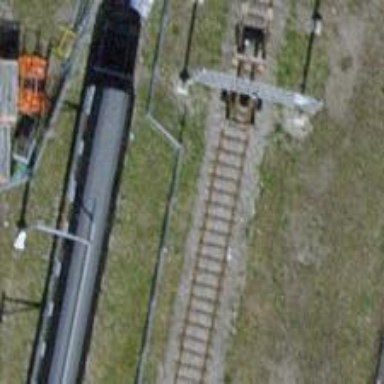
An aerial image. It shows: Spur service track with one railway track.